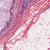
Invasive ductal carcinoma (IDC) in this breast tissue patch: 0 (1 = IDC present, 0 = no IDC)